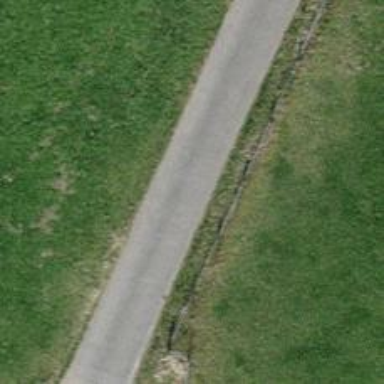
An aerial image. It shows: Unclassified road with asphalt surface.